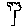
Label: tree